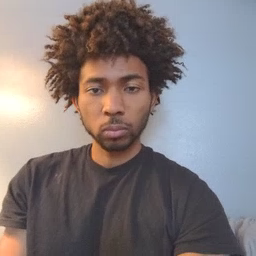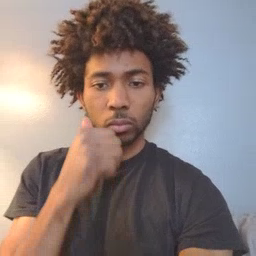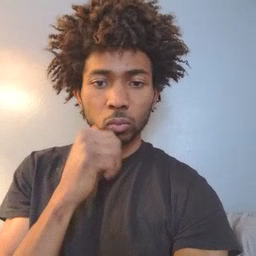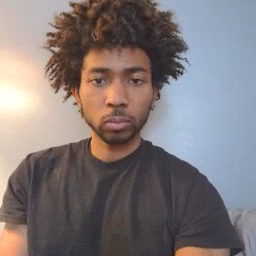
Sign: girl